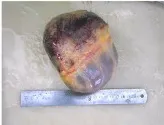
Image of case 3 (III-7). (D) The enlarged specimen of the heart.
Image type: medical_photograph (other_medical_photograph)